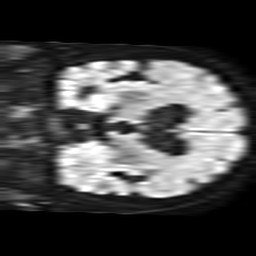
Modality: TRACE
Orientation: coronal
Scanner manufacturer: philips
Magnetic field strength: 1.5 T
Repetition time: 3.504 s
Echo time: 0.07078 s